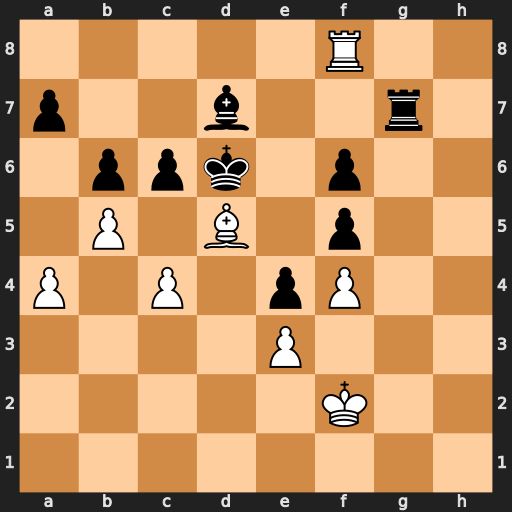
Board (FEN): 5R2/p2b2r1/1ppk1p2/1P1B1p2/P1P1pP2/4P3/5K2/8
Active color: w
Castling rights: -
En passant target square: -
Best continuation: bxc6 Bxc6 Rxf6+